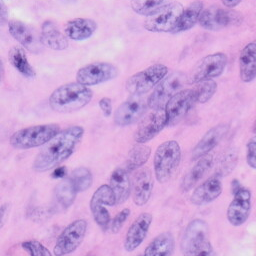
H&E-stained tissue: Skin